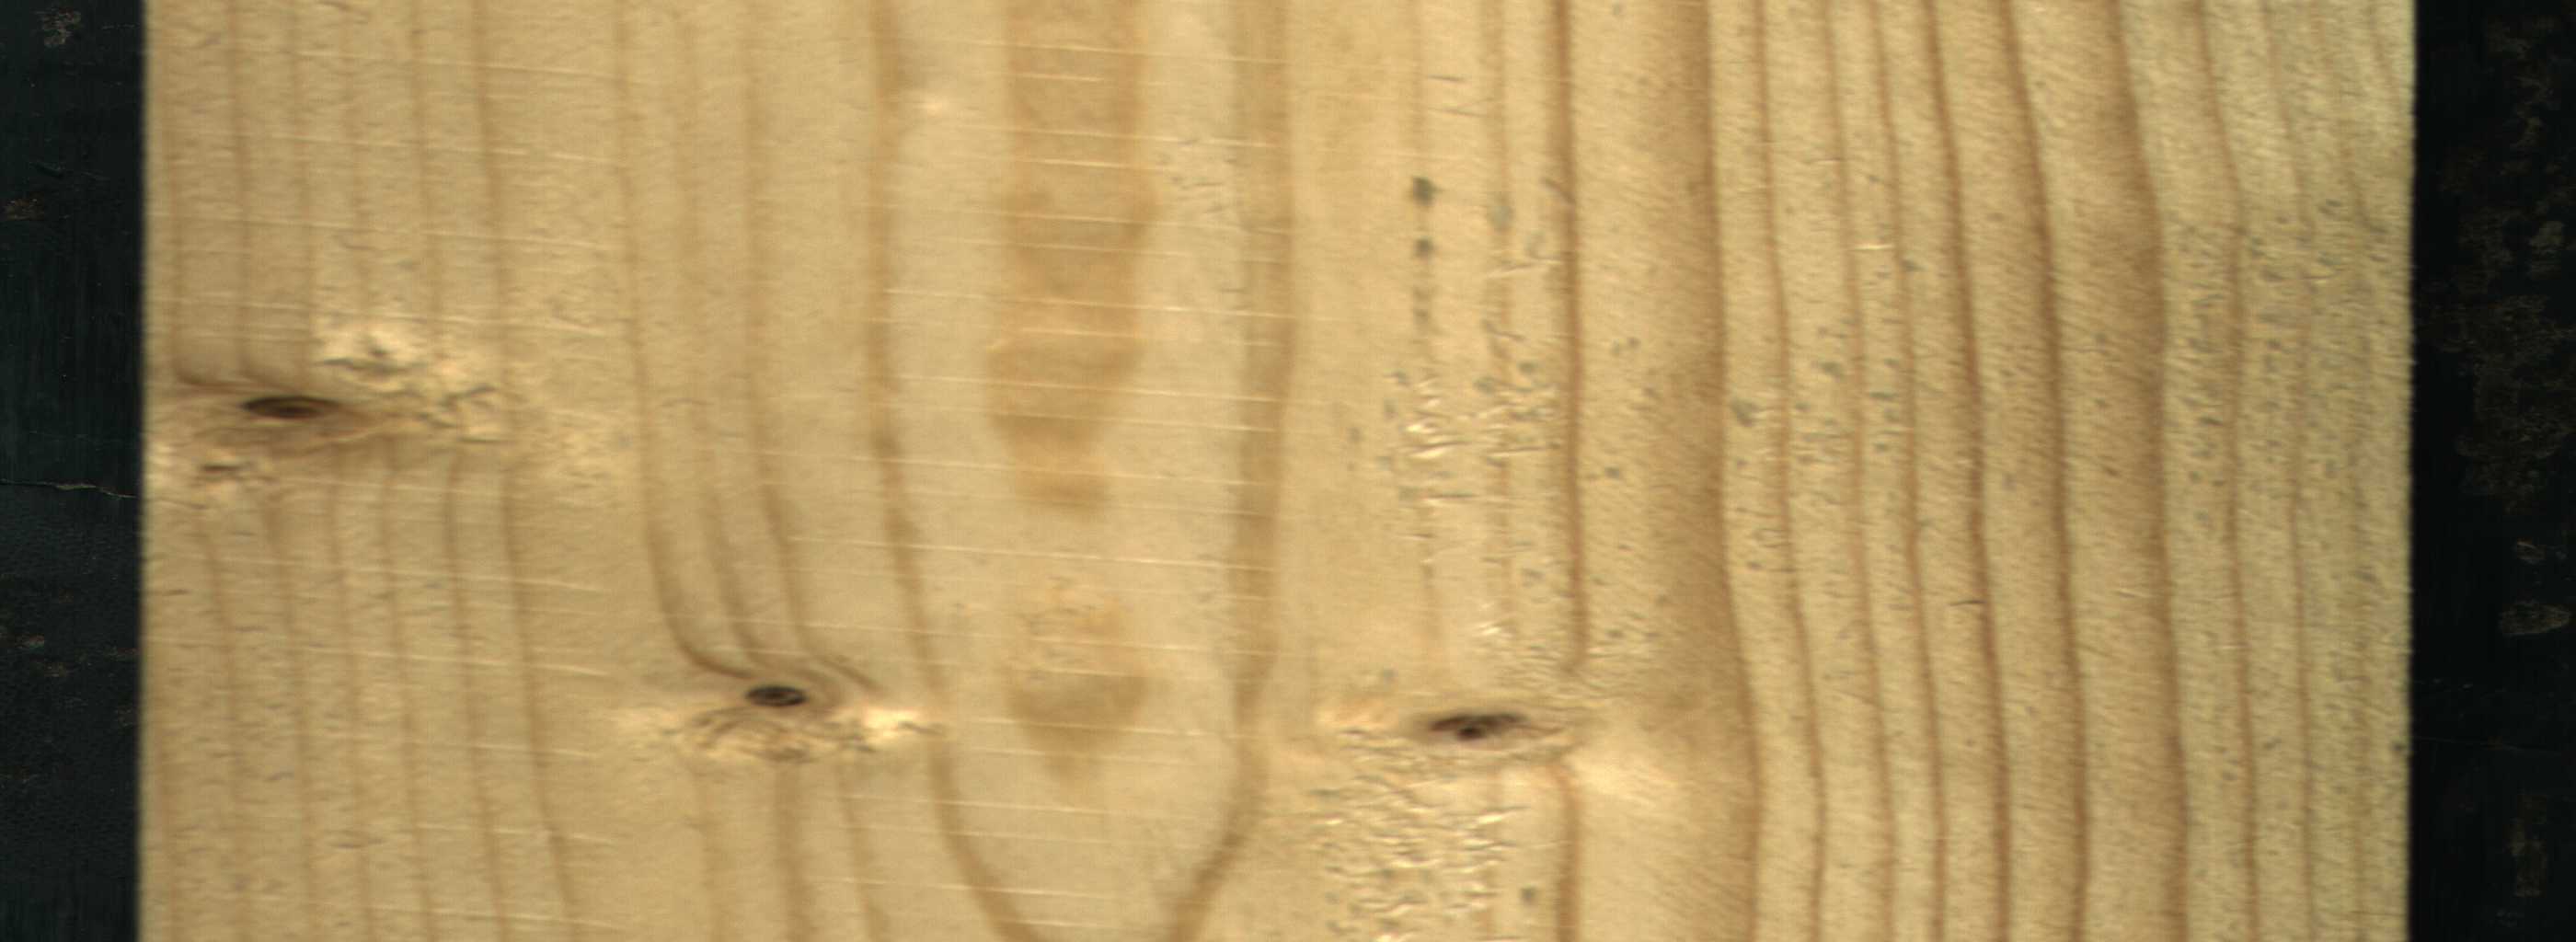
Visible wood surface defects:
Dead_Knot
Dead_Knot
Live_Knot